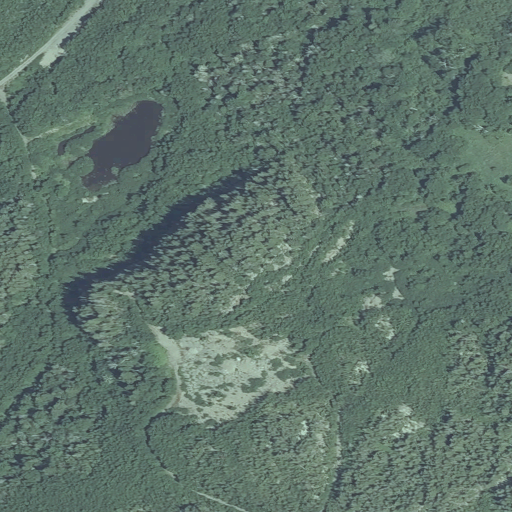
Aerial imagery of mountain in Maine named Pettegrove Mountain containing mixed forest, evergreen forest, deciduous forest, barren land, low intensity development, open water, woody wetlands, shrub, and open development